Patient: sex M, age 45
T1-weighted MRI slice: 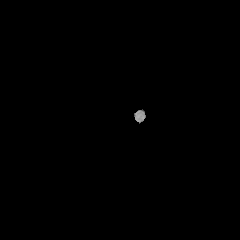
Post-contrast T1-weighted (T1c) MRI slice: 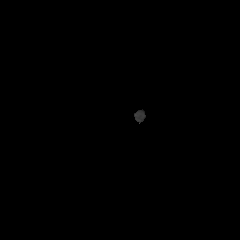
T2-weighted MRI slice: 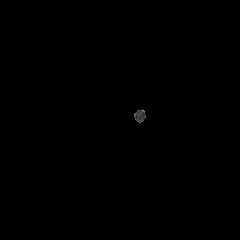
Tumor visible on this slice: no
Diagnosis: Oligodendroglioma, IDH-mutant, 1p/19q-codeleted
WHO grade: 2